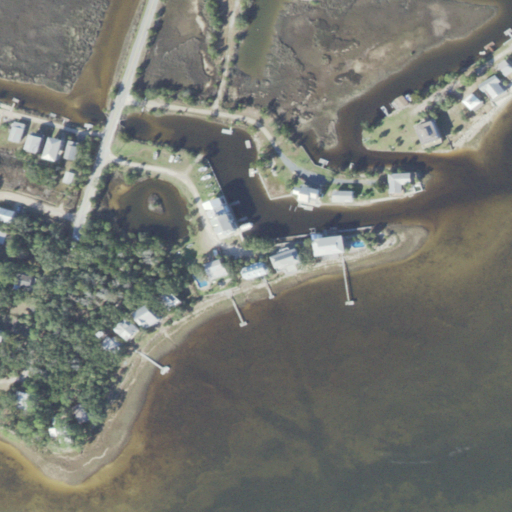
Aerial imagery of point in Florida named Lighthouse Point containing herbaceous wetlands, open water, medium intensity development, low intensity development, open development, barren land, high intensity development, and evergreen forest